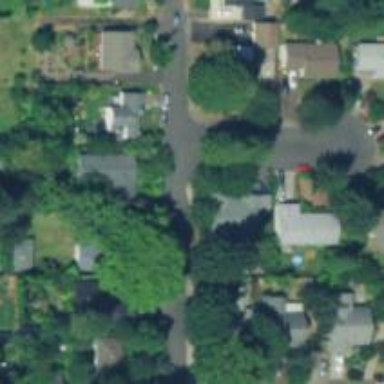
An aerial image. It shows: Residential road with sidewalk on the left.